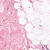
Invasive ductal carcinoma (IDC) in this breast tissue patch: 0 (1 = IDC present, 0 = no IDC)